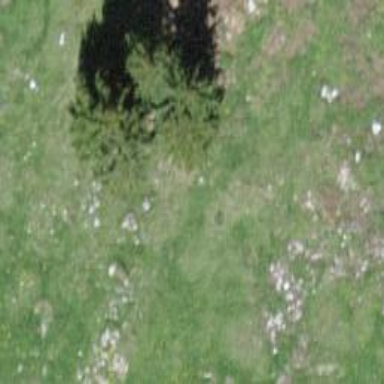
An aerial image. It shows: Needle-leaved tree in natural setting.